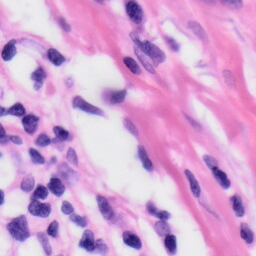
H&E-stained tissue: Skin